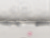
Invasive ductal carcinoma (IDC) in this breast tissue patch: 0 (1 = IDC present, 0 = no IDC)